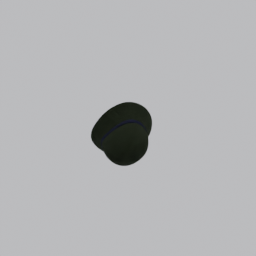
Label: people